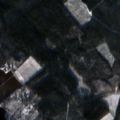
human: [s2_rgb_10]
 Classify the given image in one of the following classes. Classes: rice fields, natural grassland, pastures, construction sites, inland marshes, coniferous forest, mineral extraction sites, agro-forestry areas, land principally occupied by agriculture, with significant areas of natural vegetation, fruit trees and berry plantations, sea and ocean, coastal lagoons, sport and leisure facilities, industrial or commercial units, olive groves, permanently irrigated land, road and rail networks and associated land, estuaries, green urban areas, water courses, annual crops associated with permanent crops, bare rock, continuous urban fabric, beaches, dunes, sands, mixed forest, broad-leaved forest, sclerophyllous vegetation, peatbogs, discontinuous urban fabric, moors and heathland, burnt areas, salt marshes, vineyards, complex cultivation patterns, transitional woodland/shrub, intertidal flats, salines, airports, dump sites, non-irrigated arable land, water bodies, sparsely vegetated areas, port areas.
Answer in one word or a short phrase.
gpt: non-irrigated arable land, coniferous forest, mixed forest, water bodies